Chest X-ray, AP view. Patient: 45 years old, sex M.
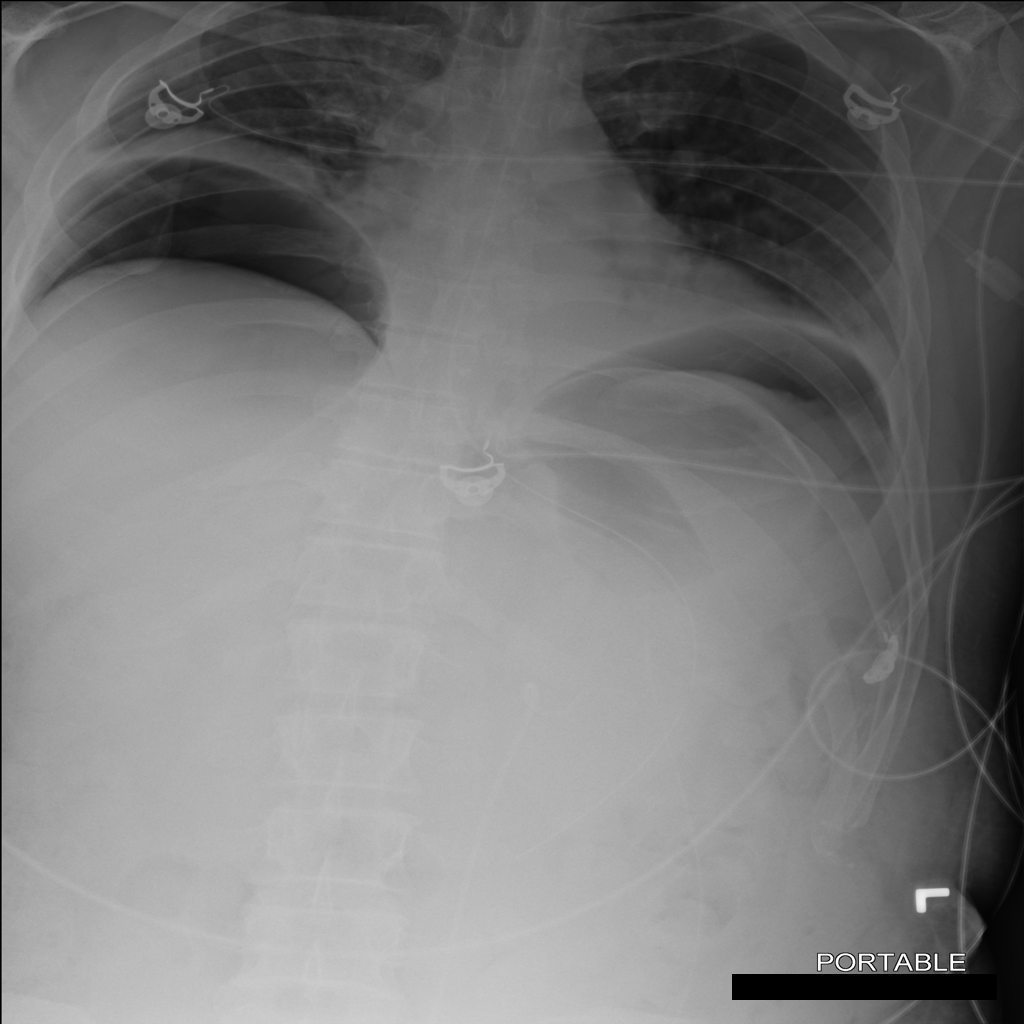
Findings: No Finding